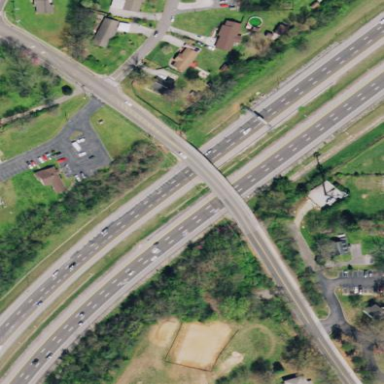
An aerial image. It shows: Man-made overpass bridge.